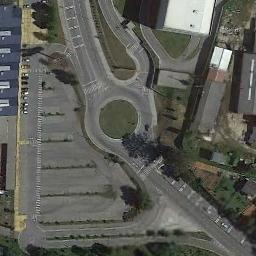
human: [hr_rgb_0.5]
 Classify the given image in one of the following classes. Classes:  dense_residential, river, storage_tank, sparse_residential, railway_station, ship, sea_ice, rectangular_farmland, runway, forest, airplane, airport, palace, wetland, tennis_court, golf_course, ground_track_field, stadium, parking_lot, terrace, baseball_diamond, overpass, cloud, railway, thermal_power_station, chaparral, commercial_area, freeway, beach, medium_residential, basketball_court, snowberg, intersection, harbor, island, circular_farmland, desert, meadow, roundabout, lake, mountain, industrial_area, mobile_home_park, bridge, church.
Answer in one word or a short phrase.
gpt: roundabout